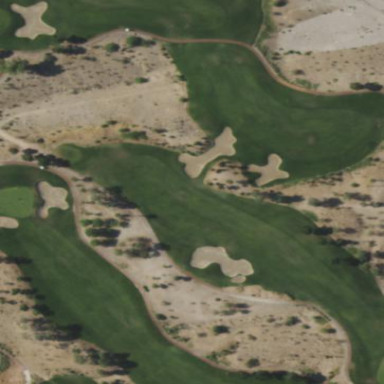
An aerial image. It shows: Area of rough grass used for golf.